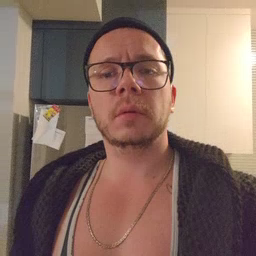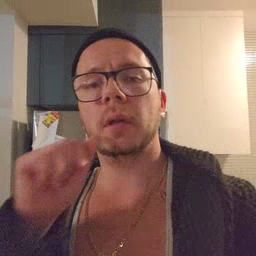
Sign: aunt